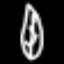
Label: leaf